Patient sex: F
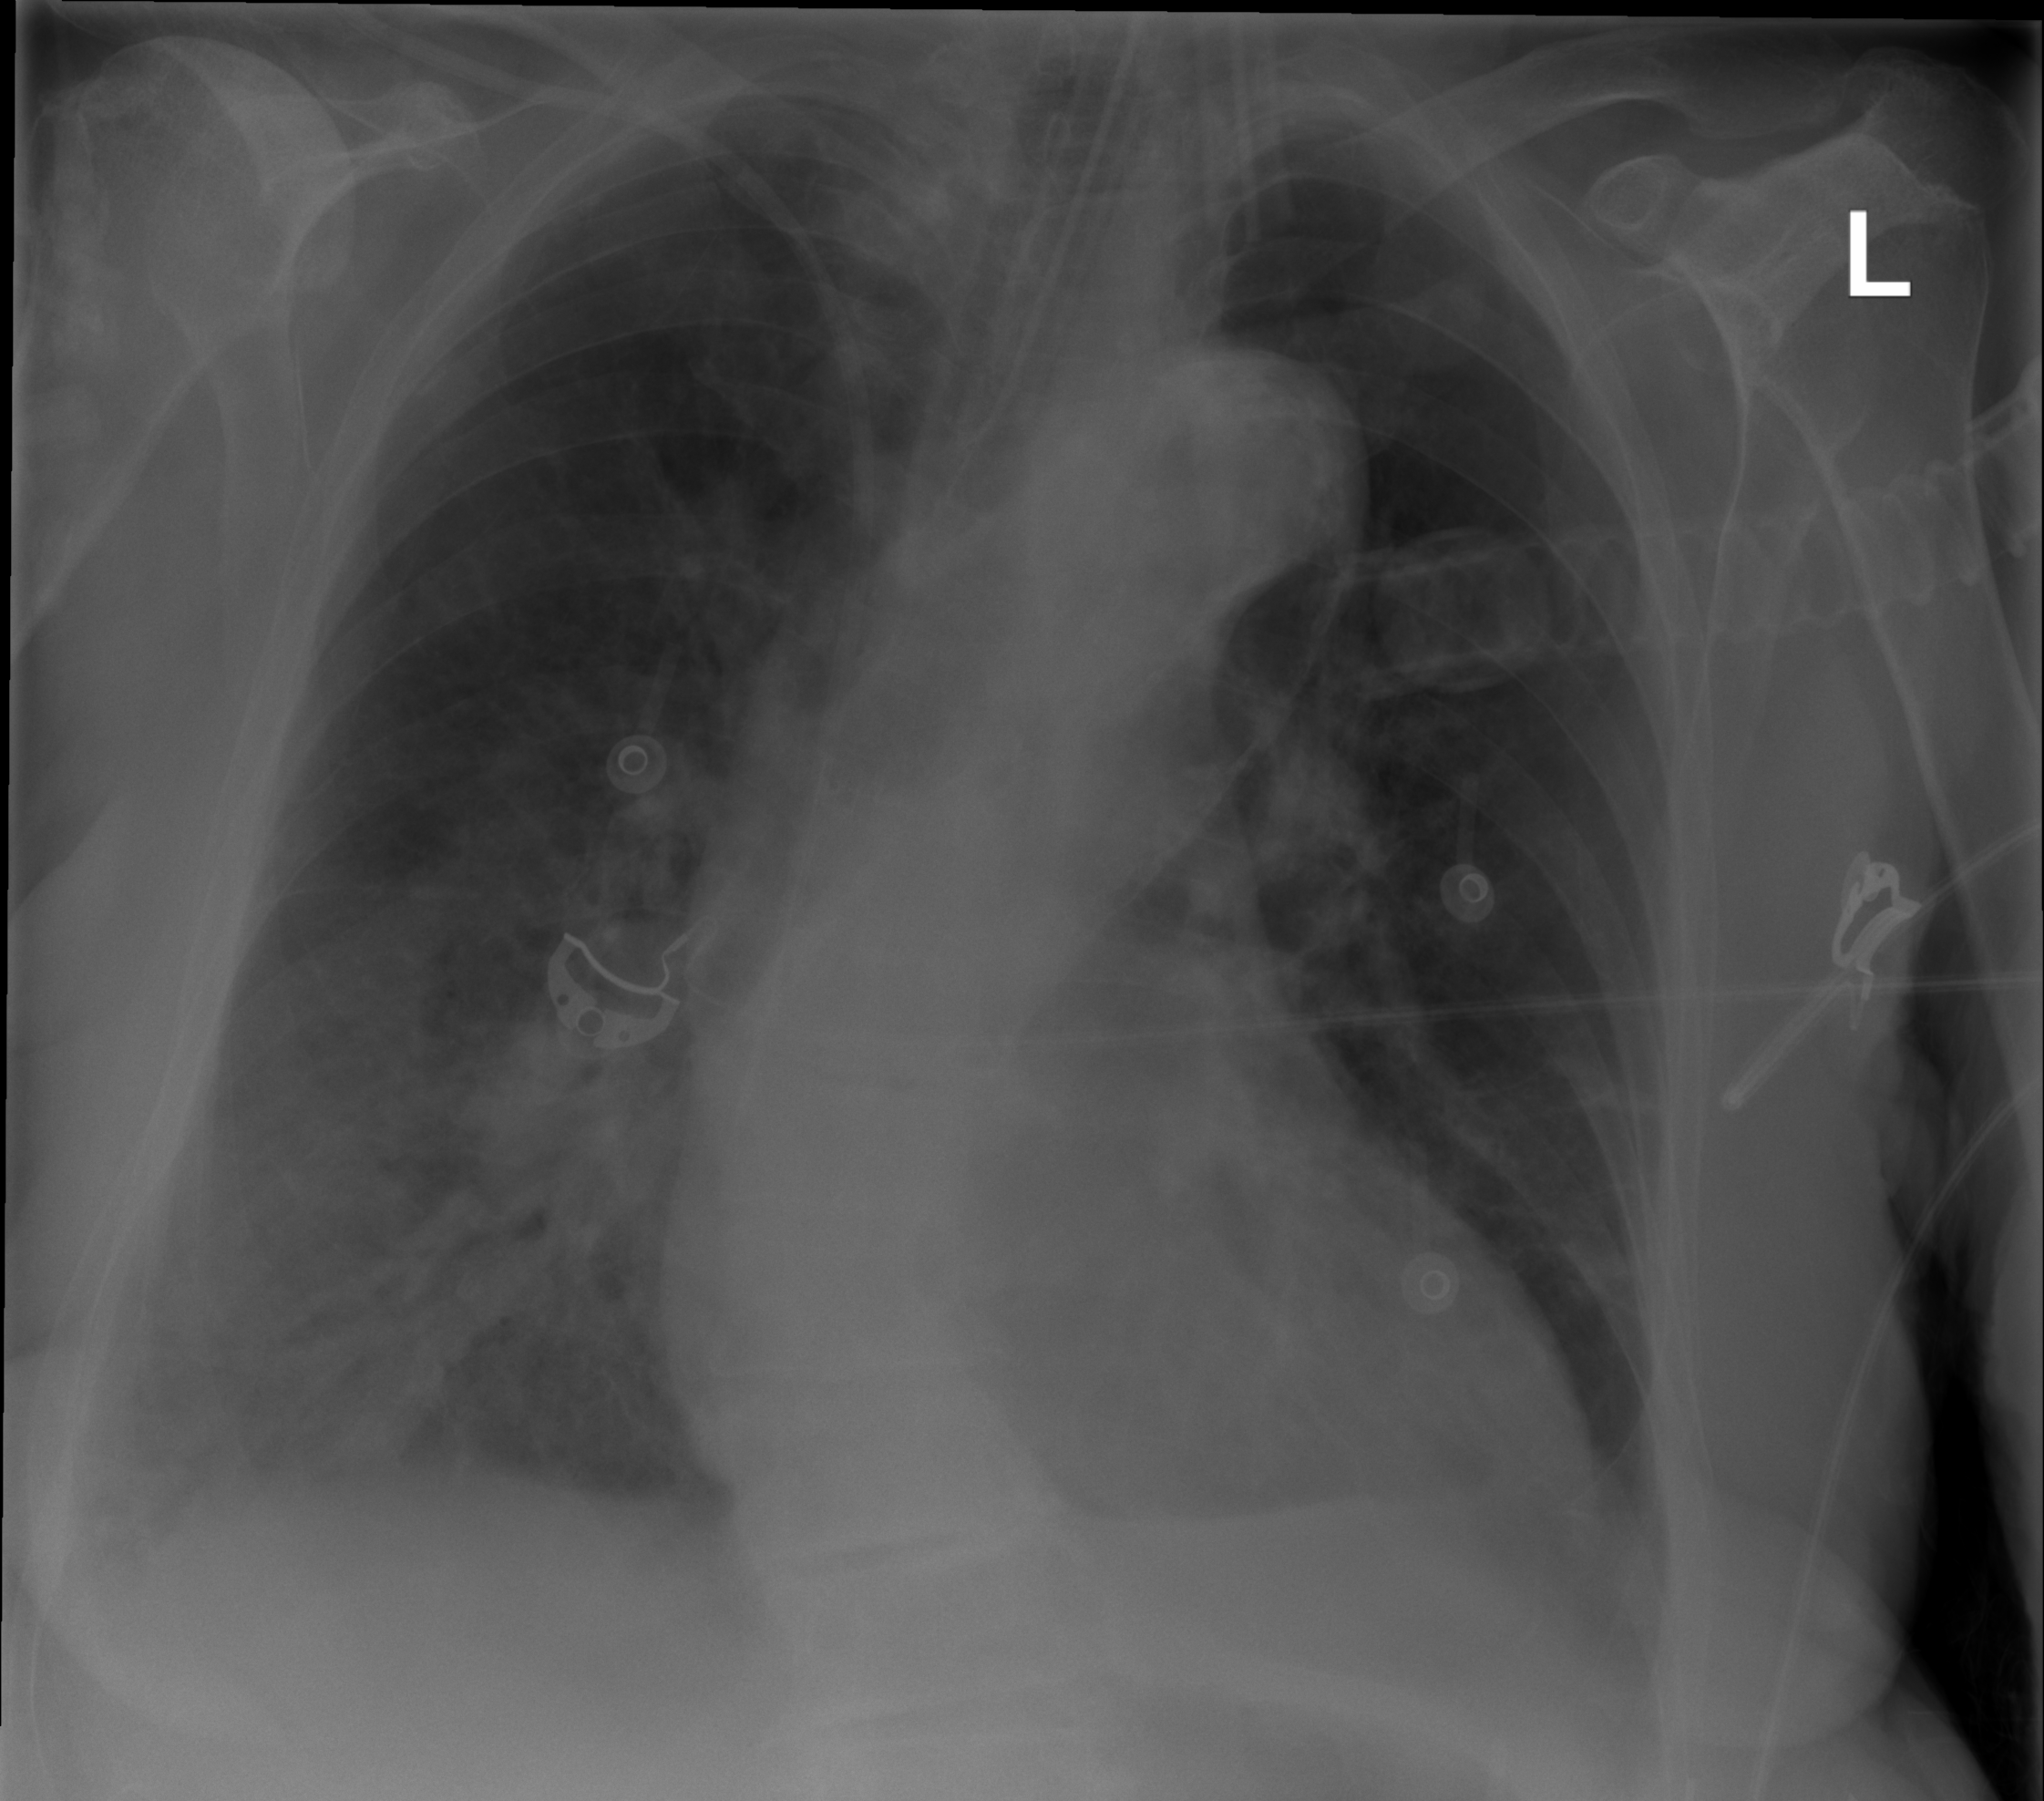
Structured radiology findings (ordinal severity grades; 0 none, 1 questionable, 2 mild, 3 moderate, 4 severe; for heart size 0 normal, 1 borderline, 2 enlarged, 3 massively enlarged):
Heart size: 2
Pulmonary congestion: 2
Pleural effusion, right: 2
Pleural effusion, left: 2
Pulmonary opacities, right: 2
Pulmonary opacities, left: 0
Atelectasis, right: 2
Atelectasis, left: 2